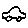
Label: car